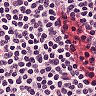
Metastatic tissue present: no